Question: And it's aparently not.
I've just compiled an APP with the latest google play services, which I've set on gradle as:
'''
compile 'com.google.android.gms:play-services:+'
'''
But when I open my APP, there's a huge warning.

And in LogCat:
> W/GooglePlayServicesUtil: Google Play services out of date. Requires <PHONE> but found <PHONE>
If I open google play (pressing Actualizar button), I can see my Google Play services are totally updated.
This is happening on a genymotion emulator aswell as on a nexus 5 device.
I've tried things like:
'''
compile 'com.google.android.gms:play-services:5.2.8'
'''
However it complains:
> Error:Could not find com.google.android.gms:play-services:5.2.8.
Required by:
:mobile:unspecified > :BaseGameUtils:unspecified
Any tips?
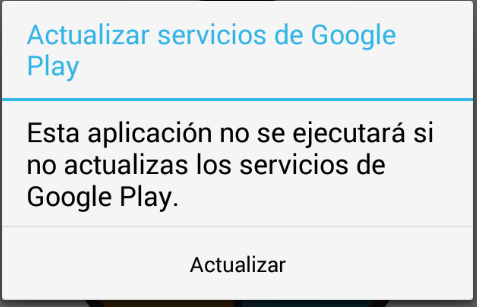
Answer: Fixed with
'''
compile 'com.google.android.gms:play-services:5.0.89'
'''
I've found out is that my Android Studio is downloading some version of google play services, which is not yet released on Google Play. That means that noone have that latest APK on their devices. So setting gradle to use an older version, will make the trick